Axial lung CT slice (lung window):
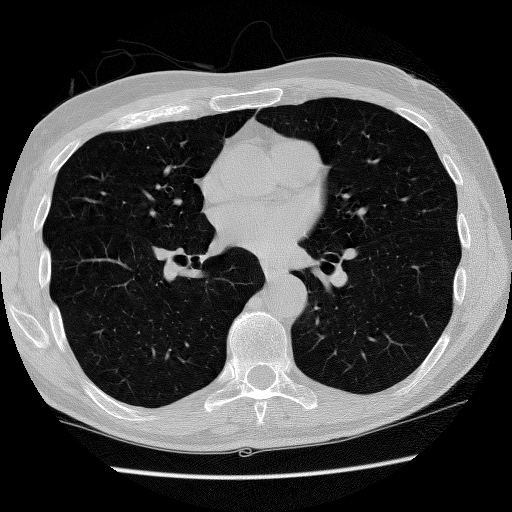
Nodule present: no